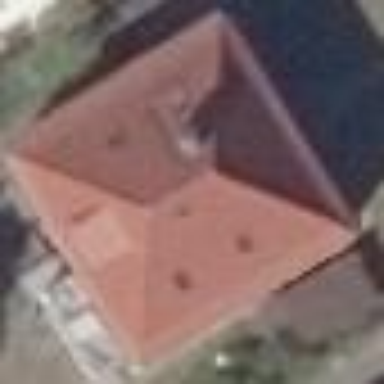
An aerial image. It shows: House with hipped roof.